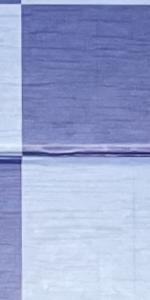
Label: Empty